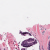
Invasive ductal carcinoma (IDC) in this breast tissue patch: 0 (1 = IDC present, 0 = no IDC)